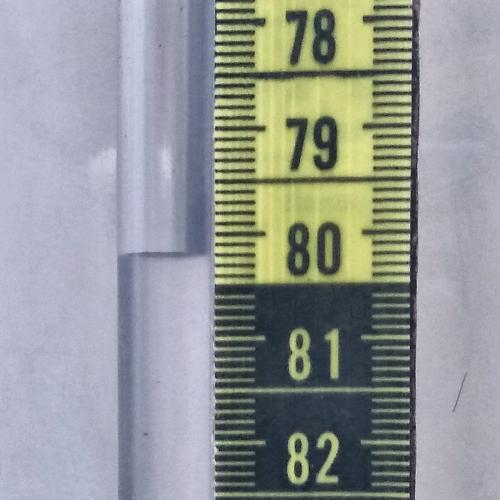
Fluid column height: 80.2 cm